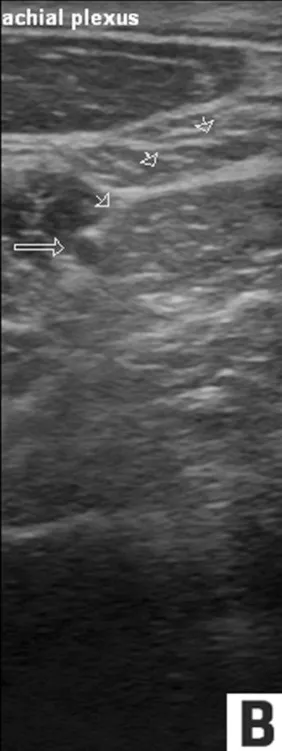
Ultrasound images over the anterior neck at the level of the brachial plexus roots. B) The fascial sheath enclosing the brachial plexus roots (arrow) is indented producing a lengthening of the distance, compared to figure 1A, when the needle (arrowheads) was advanced further. This also resulted in paresthesia.
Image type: radiology (ultrasound)